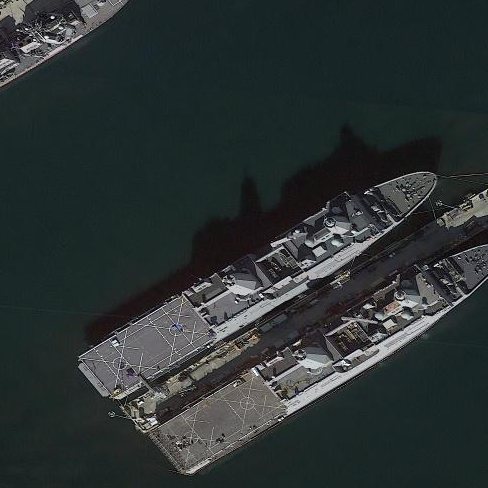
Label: combat